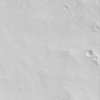
Label: not_dusty